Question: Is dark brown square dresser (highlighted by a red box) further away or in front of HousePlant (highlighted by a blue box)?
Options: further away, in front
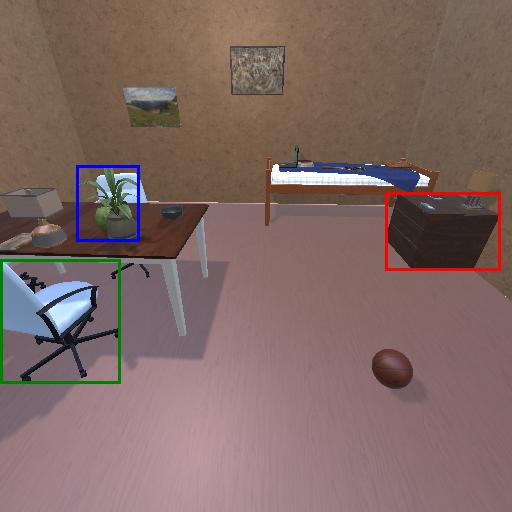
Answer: further away